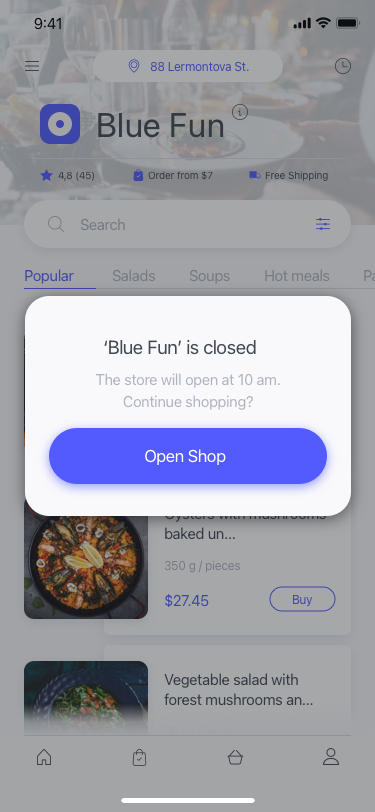
Text in this UI design:
Buy
$2.10
Vegetable salad with forest mushrooms an…
90 g / pieces
Buy
$27.45
Oysters with mushrooms baked un…
350 g / pieces
Buy
$1.25
Cupcakes with orange jam,  vanilla ice cream…
180 g / pieces
4,8 (45)
Order from $7
Free Shipping
Blue Fun
Popular
Salads
Soups
Hot meals
Paste
Open Shop
‘Blue Fun’ is closed
The store will open at 10 am.
Continue shopping?